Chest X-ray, AP view. Patient: 22 years old, sex M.
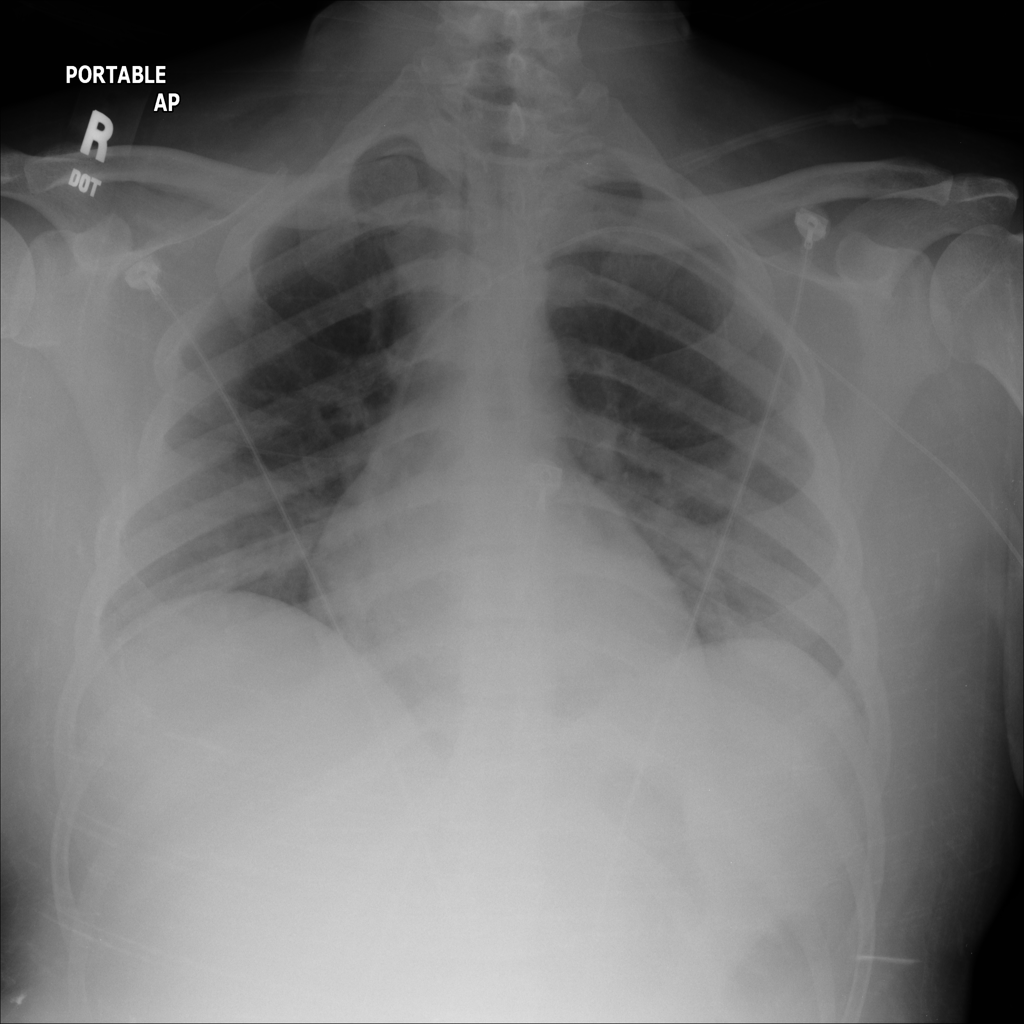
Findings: No Finding